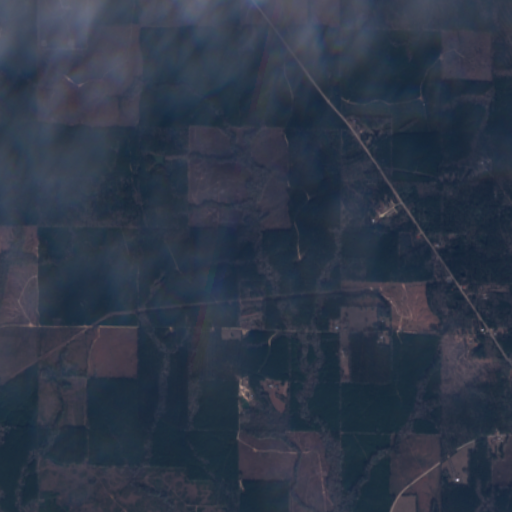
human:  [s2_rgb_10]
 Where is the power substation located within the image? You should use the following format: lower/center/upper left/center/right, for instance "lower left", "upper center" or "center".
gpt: The power substation is located in the center right of the image.
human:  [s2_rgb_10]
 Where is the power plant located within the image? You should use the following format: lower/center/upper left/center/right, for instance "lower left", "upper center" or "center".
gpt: There is no power plant in the image.